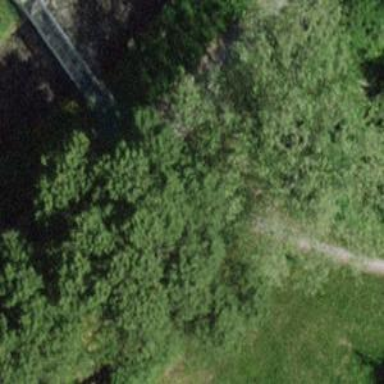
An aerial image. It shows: Footway bridge with cobblestone surface.